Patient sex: F
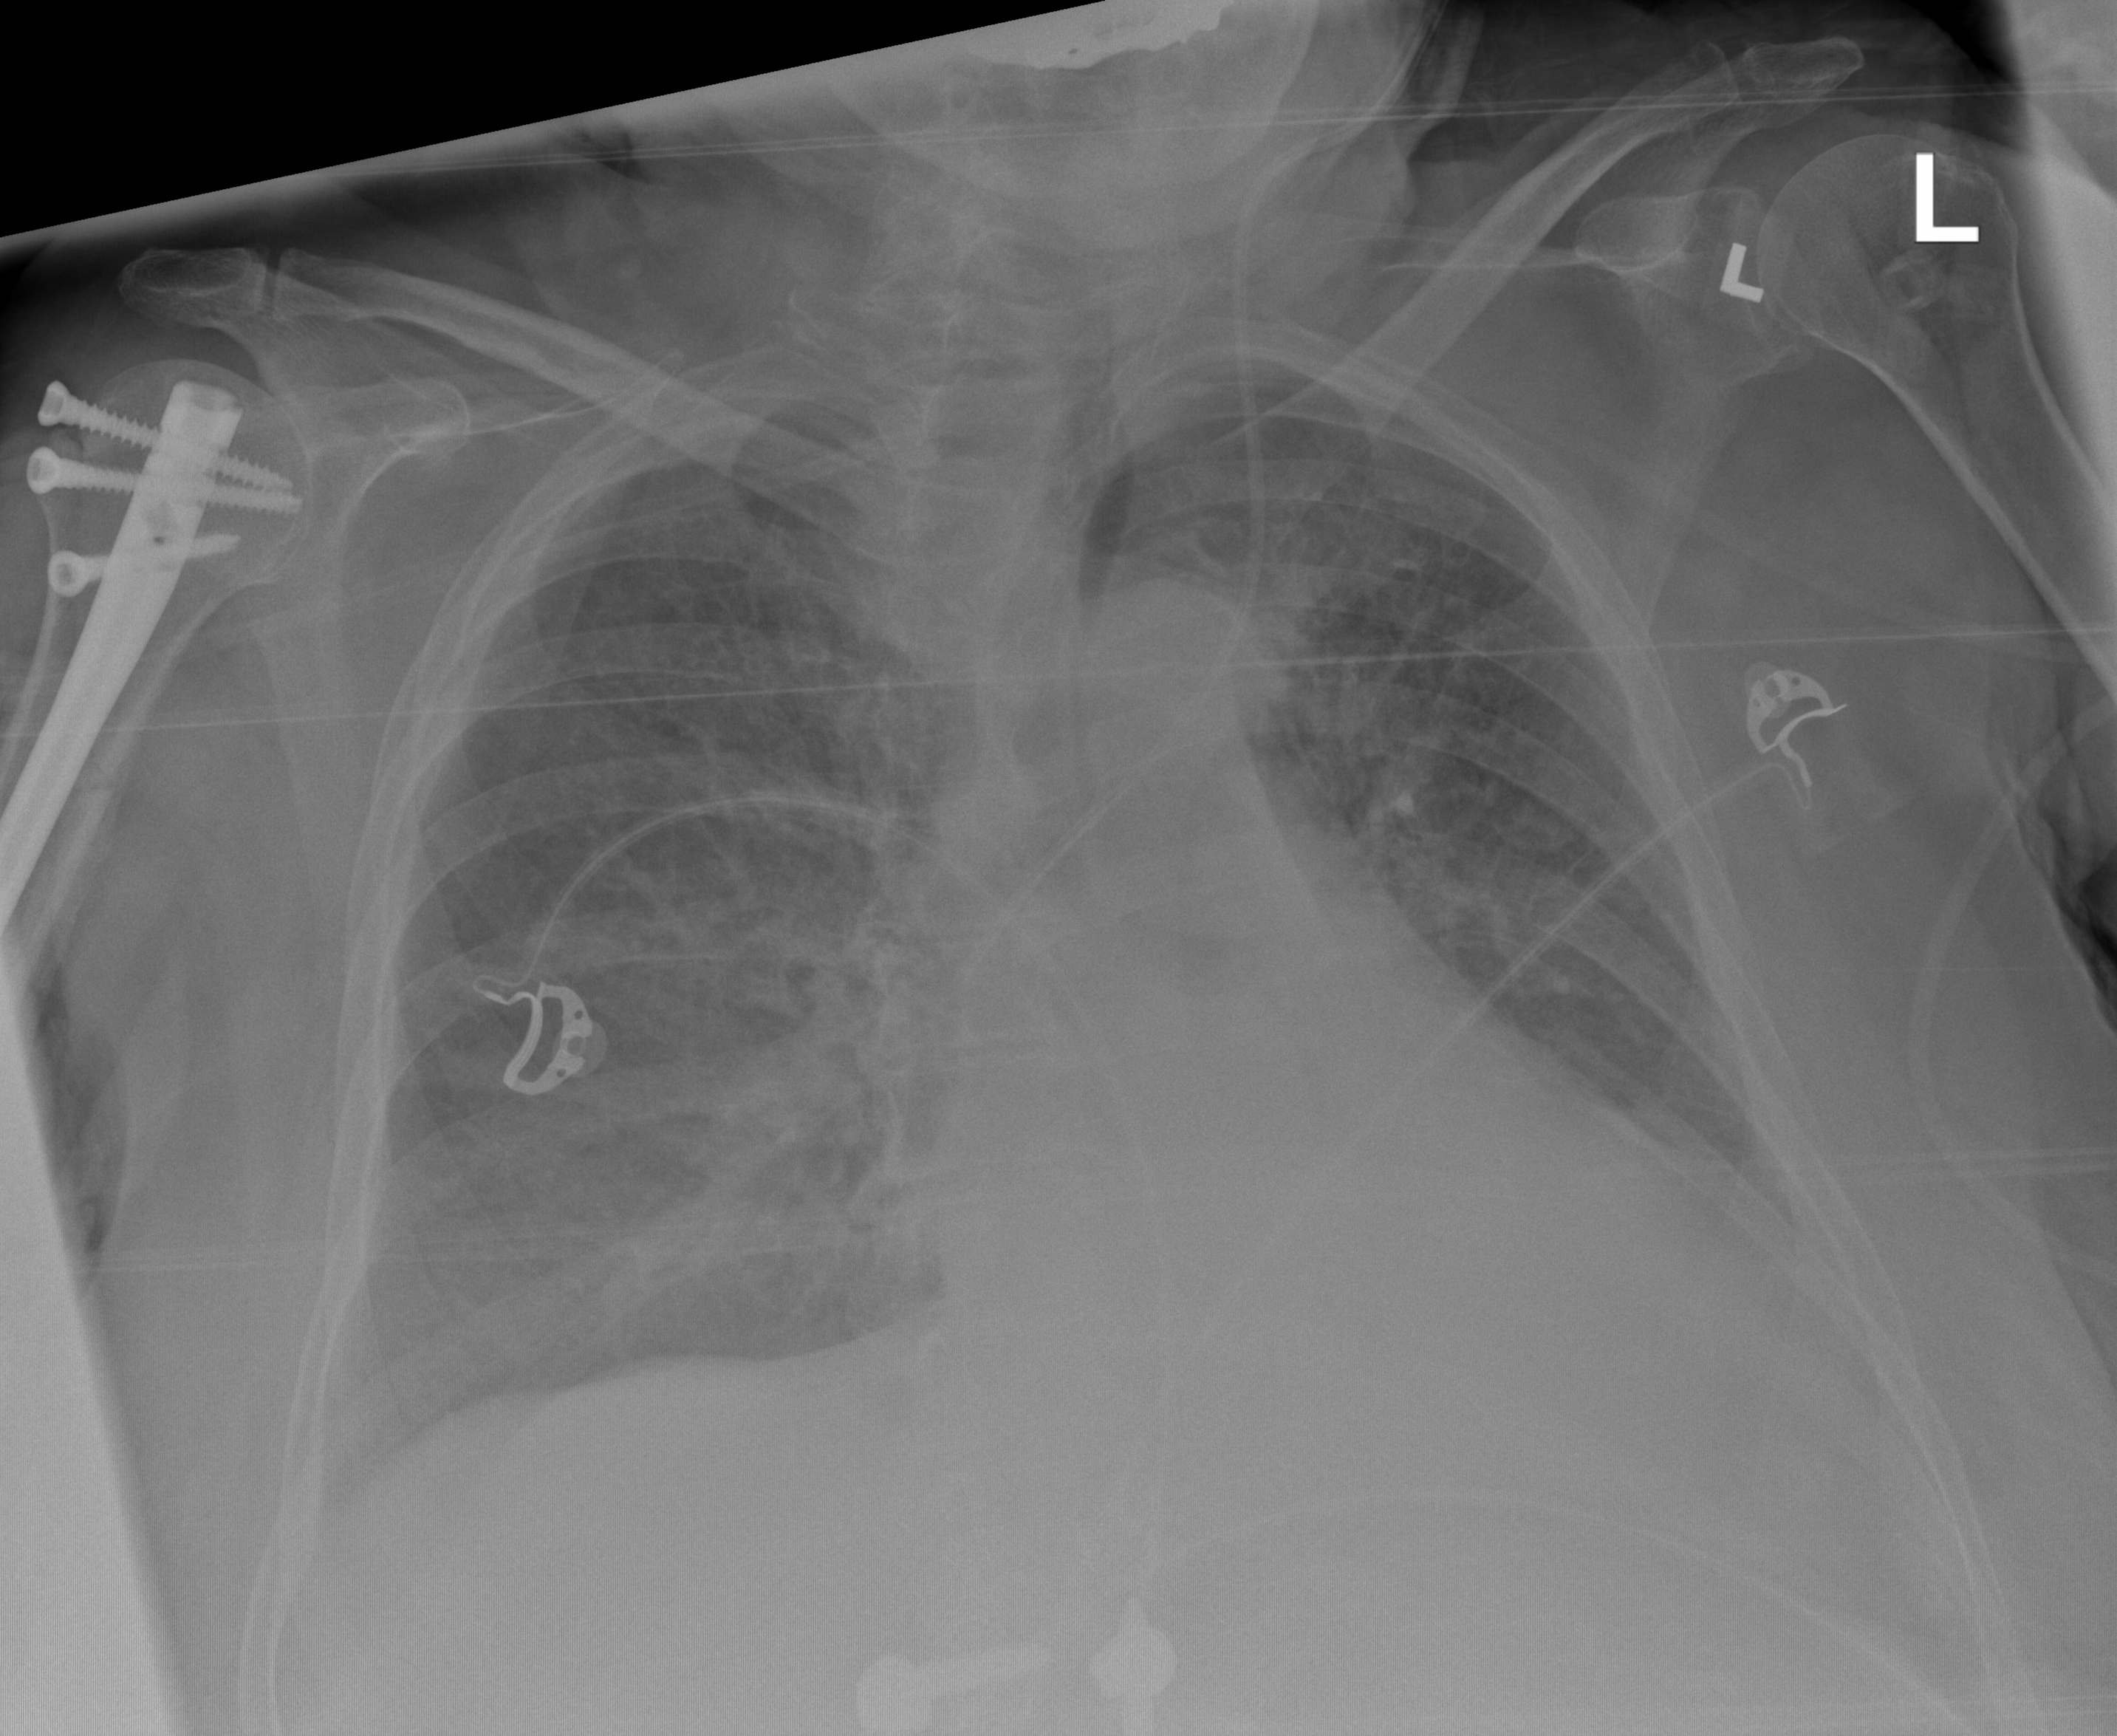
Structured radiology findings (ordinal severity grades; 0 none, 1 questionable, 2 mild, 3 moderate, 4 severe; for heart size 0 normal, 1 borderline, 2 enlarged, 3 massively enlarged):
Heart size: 1
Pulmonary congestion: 3
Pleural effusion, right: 2
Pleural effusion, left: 2
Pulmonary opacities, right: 2
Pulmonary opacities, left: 2
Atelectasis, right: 2
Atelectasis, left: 2